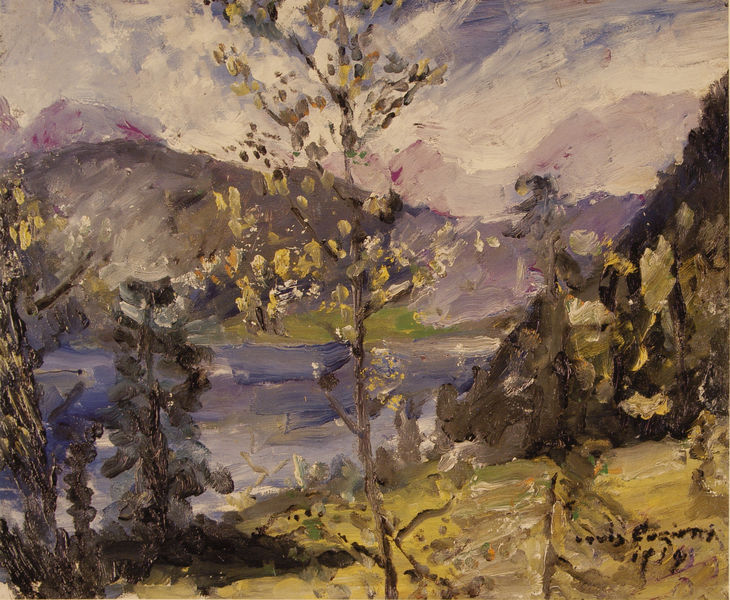
Titel: Oktoberschnee am Walchensee
Künstler: Lovis Corinth
Standort: Karlsruhe
Institution: Staatliche Kunsthalle Karlsruhe
Schlagwörter: baum, berg, blau, blätter, dunkel, felsen, gemälde, himmel, laub, meer, schatten, wasser, weiß, wolken, aquarell, bäume, fluss, gelb, grün, impressionismus, landschaft, ocker, see, teich, ufer, äste, ausschnitt, blumen, braun, frankreich, grau, hell, hintergrund, licht, schwarz, ausblick, blüten, gras, rot, wiese, wolke, beige, expressionismus, malerei, steine, bild, signatur, öl, baumstamm, birke, felder, hügel, nass, natur, stamm, strauch, zweige, busch, gewässer, pastos, boden, blatt, pflanze, pflanzen, rosa, traurig, wald, schrift, sommer, strand, wellen, abstrakt, berge, farben, gebirge, hang, lila, violett, herbst, tannen, duktus, monet, manet, besch, jahreszahl, bob ross, frühling, impression, panorama, regen, pink, corinth, lovis, lovis corinth, unterschrift, expressionistisch, alpen, tanne, pinsel, blat, frühjahr, mittelpunkt, pinse, getupft, bergsee, mittelachse, louis, dunkeö, stignatur, staffelsee, verwischr, walchensee, bergpanorama, idiot, mein mitspieler reagiert nicht, grüpn, pinsestrich